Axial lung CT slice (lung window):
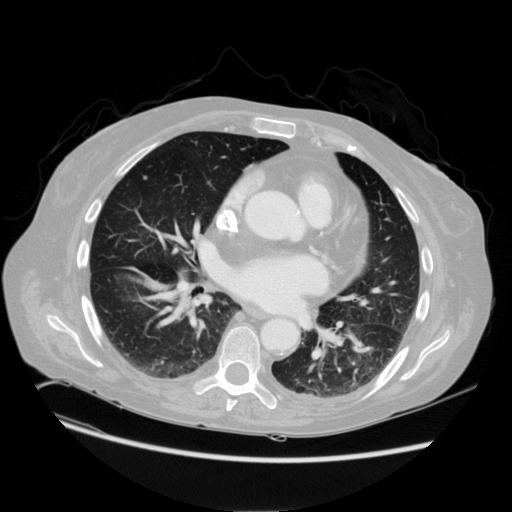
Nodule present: no